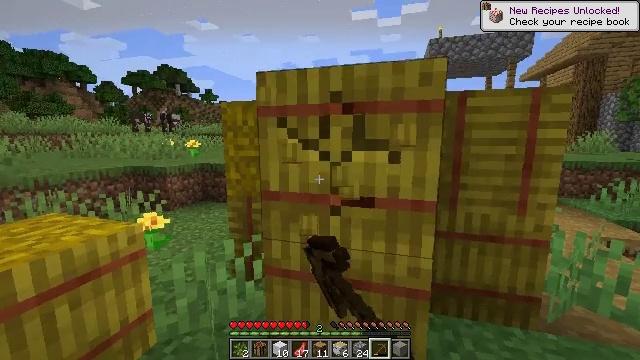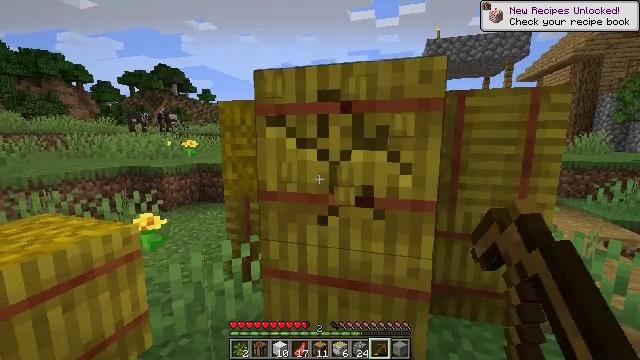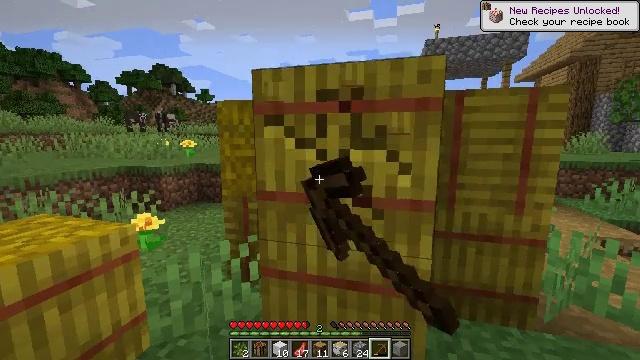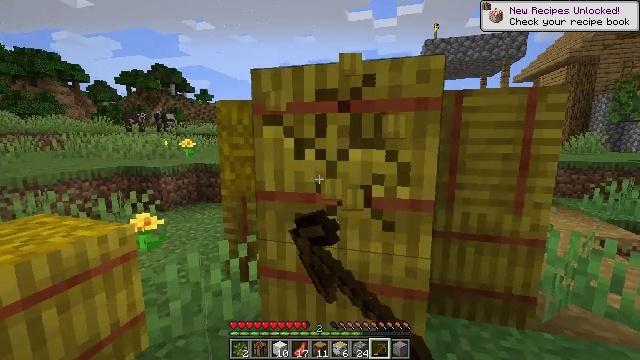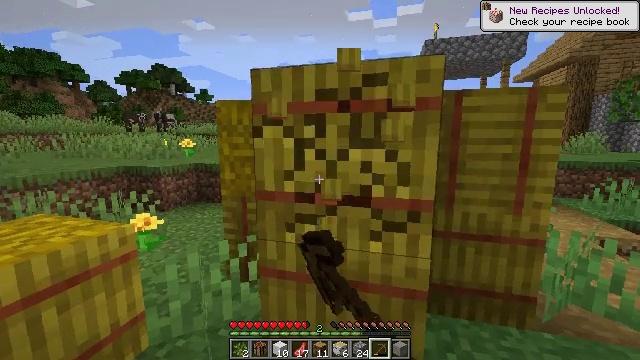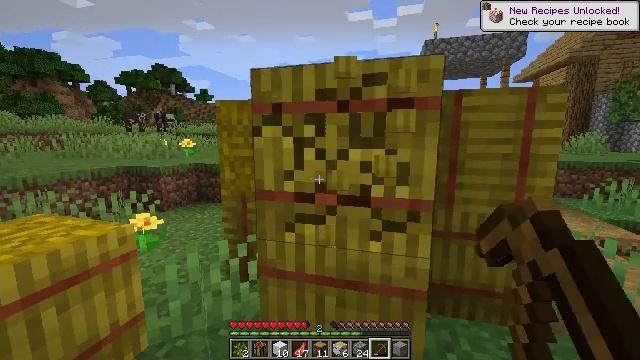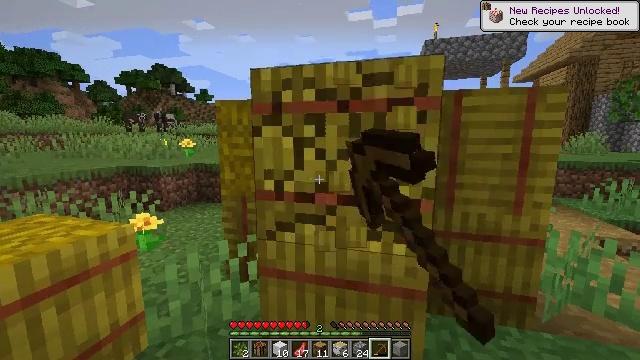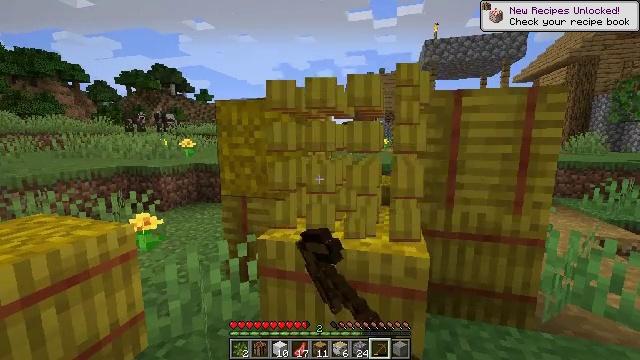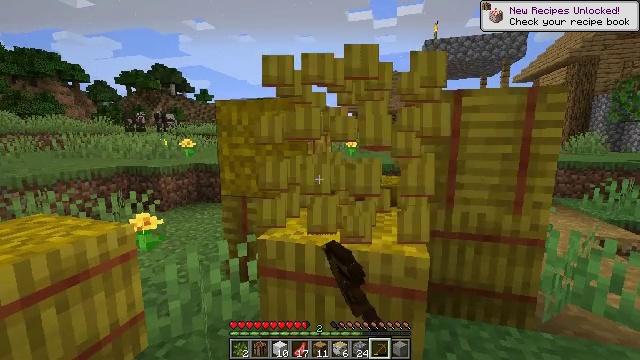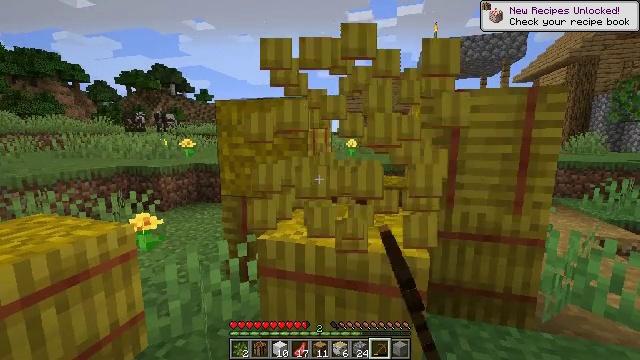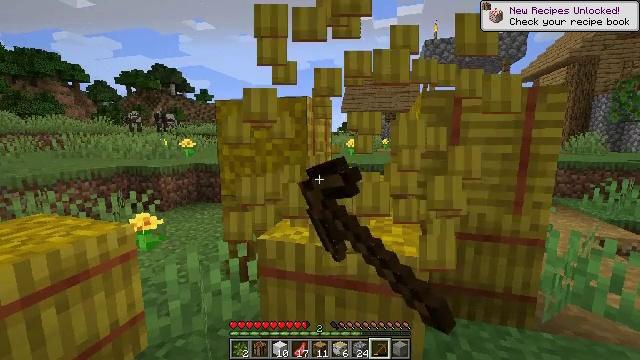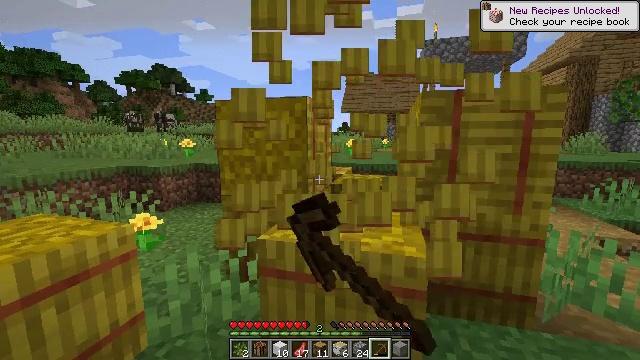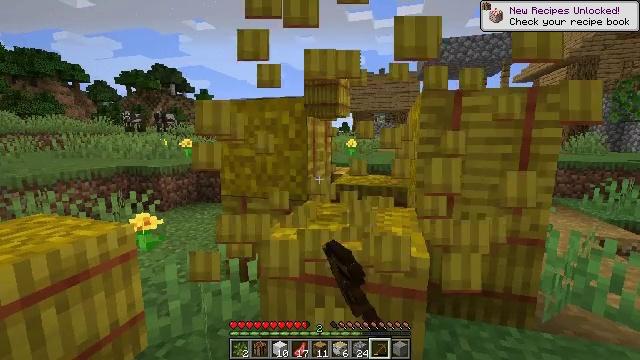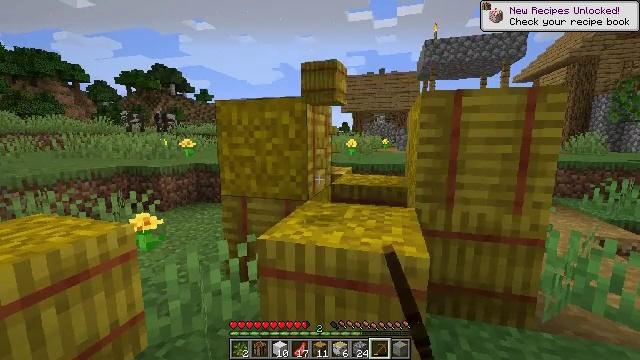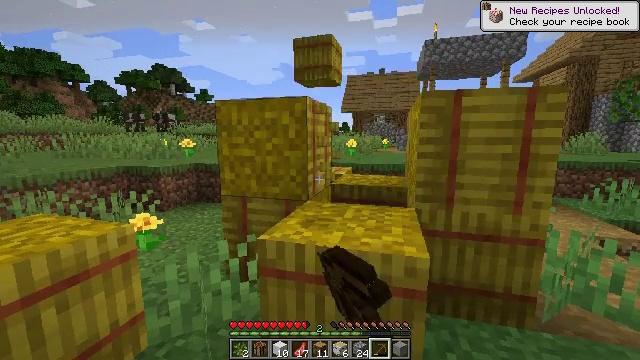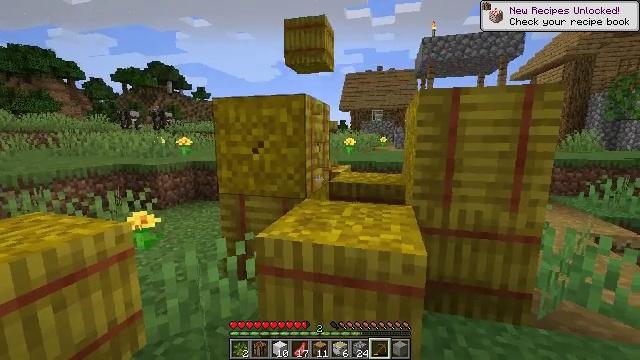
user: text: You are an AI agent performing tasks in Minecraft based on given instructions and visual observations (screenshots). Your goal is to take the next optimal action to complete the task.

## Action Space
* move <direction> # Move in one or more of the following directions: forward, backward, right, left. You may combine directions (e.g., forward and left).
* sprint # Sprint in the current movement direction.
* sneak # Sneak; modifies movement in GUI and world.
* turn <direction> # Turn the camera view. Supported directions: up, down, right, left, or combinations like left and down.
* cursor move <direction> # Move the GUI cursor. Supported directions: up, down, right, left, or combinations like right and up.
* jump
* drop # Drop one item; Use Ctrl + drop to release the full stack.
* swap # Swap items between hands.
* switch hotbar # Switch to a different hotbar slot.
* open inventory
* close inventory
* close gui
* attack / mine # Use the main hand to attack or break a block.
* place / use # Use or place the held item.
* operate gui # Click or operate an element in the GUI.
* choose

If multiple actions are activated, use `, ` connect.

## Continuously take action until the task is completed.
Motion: motion action
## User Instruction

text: Attack the hay block to get hay.
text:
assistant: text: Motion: attack / mine
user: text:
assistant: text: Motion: attack / mine
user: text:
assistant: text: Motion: attack / mine
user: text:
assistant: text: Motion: attack / mine
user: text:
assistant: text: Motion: attack / mine
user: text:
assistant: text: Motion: attack / mine
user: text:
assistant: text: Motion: attack / mine
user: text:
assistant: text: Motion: attack / mine
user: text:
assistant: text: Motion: attack / mine
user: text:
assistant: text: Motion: attack / mine
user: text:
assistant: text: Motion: attack / mine
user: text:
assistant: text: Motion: attack / mine
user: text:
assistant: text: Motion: attack / mine
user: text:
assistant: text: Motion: attack / mine
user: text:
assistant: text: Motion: attack / mine
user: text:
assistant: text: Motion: turn down, attack / mine
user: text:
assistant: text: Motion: turn down, attack / mine
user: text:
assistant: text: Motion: attack / mine
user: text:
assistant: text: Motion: attack / mine
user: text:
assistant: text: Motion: attack / mine
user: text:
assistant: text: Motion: attack / mine
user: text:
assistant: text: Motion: attack / mine
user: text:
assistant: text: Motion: attack / mine
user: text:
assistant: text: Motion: attack / mine
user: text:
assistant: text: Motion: attack / mine
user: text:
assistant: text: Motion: attack / mine
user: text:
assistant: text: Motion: attack / mine
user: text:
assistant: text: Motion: attack / mine
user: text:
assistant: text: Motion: attack / mine
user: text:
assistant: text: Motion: attack / mine